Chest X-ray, AP view. Patient: 33 years old, sex M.
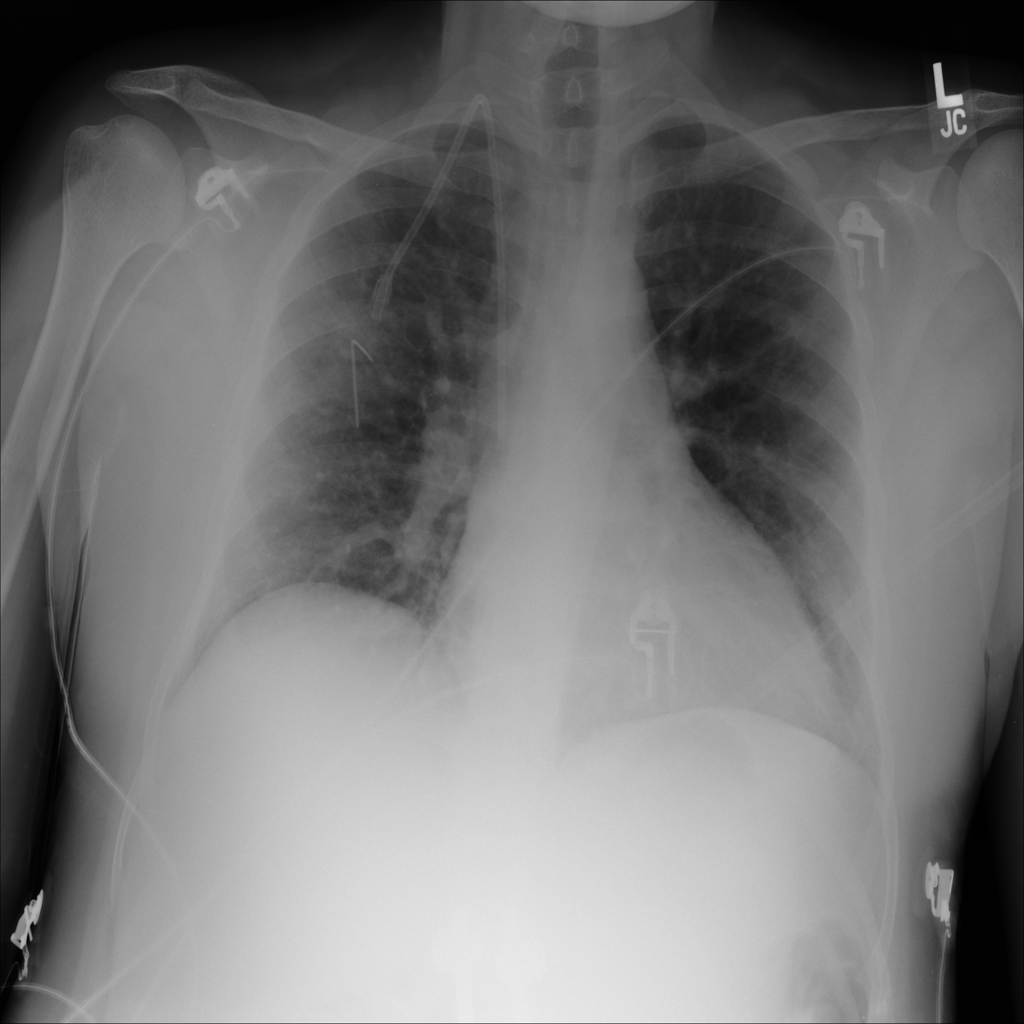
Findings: Infiltration